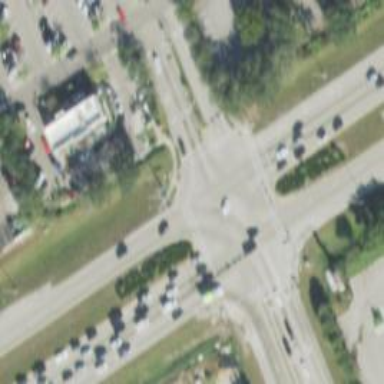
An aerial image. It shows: Uncontrolled road crossing.